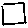
Label: square